Question: Using Gnome 3.8 I am now using <URL> as my GTK theme. After a few tweaks within '/themes/FlatStudioDark/gtk-3.0/', I noticed this:

Is there any way to find classes and CSS applied to each part of a window ? I am looking for the same thing which Google Chrome developer tools provide.
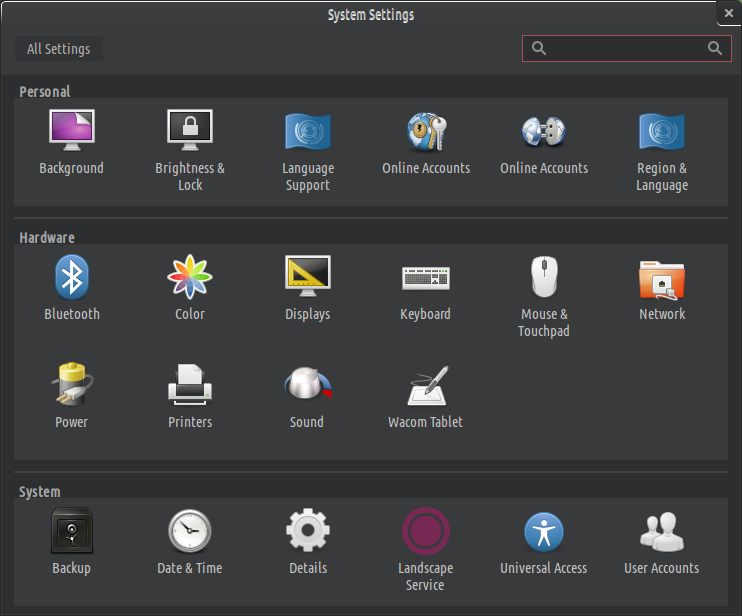
Answer: There is <URL>